Interaction volume radius: 10 \u00c5
Interaction volume height: 25 \u00c5
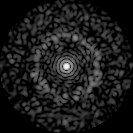
Disorder parameter: 0.845